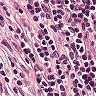
Metastatic tissue present: no